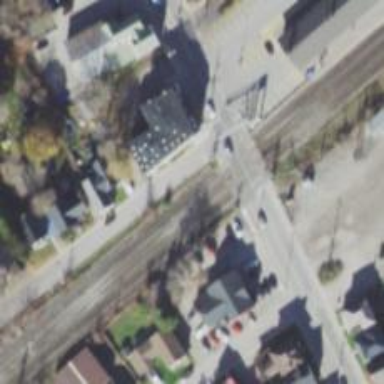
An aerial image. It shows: Crossing for the railway.